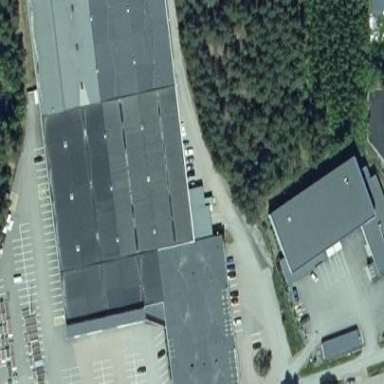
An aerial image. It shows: Retail building.